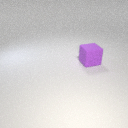
large purple rubber cube